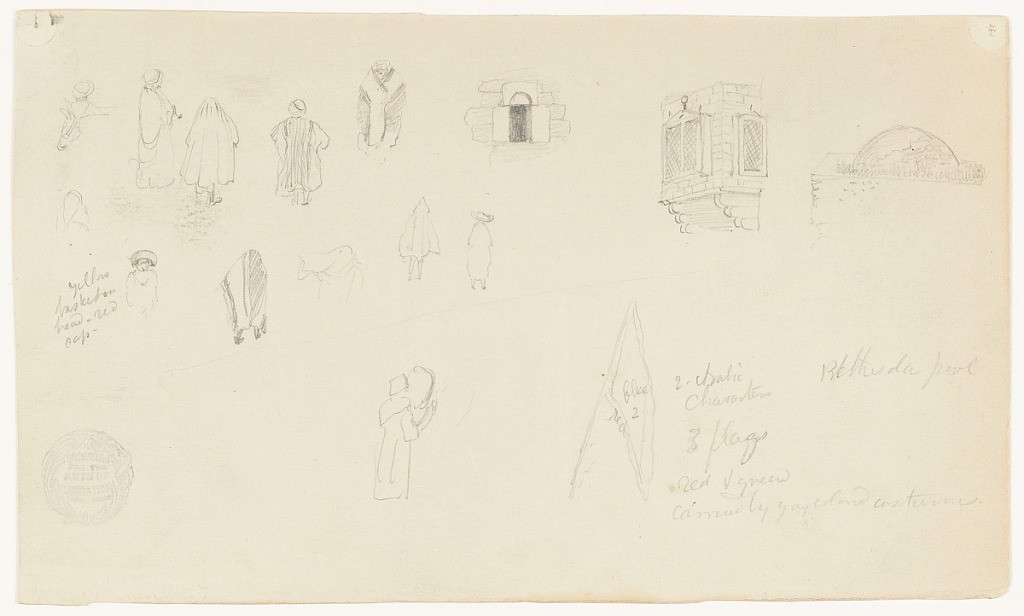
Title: Mixed Studies near the Pool of Bethesda, Jerusalem, Palestine (Israel)
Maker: Frederic Edwin Church, American, 1826–1900
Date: February or March 1868
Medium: Graphite on white wove paper
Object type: Drawing
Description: Mixed studies showing views of giures, architectural details, and a flag. At left, twelve partial and complete figure sketches of individuals in draped clothing are visible. At upper right, a window, a bay window, and a domed roof are shown. A flag, apparently emblazoned with Arabic script, is sketched at lower right.